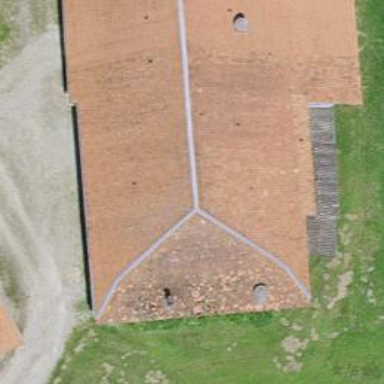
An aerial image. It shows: Barn.